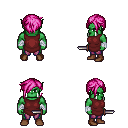
a pixel art fantasy rpg character, male body template, orc, green skin, maroon tunic, magenta pants, pink pixie cut hairstyle, white cloth bandages, brown shoes, dagger, four views (front, back, left, right), 2x2 character sprite sheet, small pixel art, hard edges, no anti-aliasing